Question: This is the state of my repository. The working branch is stable.

I've pushed this repository to bitbucket. But when I clone from that bitbucket repository, the stable branch isn't selected as working branch. I have to update it to stable. How can I fix that ?
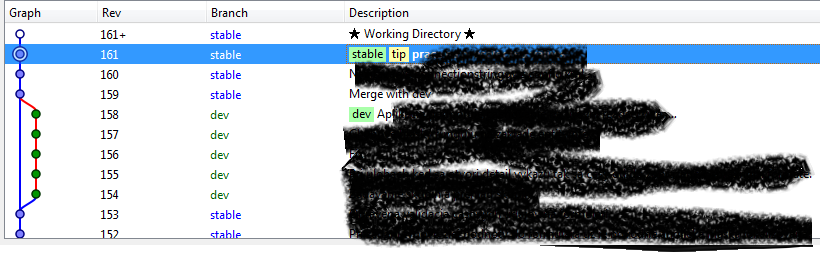
Answer: Mercurial will always update to the latest change in the 'default' branch when you clone a repository with no arguments. If you don't have a 'default' branch then you'll basically get a random branch when you clone. This is documented <URL>.
You can change this behaviour by adding the '-u branchname' command option to the clone command.
When you say 'working branch' what do you mean? Do you mean that the main development work is done here? 'stable' isn't usually used as the main development branch because the name suggests that the code in that branch is stable which is not usually the case during development. Normally, you would only make bug fixes on the 'stable' branch.
There are three solutions to your problem as I see it:
1. continue updating to the correct branch when you create a new clone
2. clone using the -u stable option to update to the correct branch on clone
3. change the layout of the repository so that the default branch contains the code that you want people to work on most often after a clone
The advice on the Mercurial wiki that I linked to above would suggest that you go with option 3 but that is obviously more work.